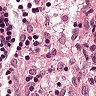
Metastatic tissue present: no